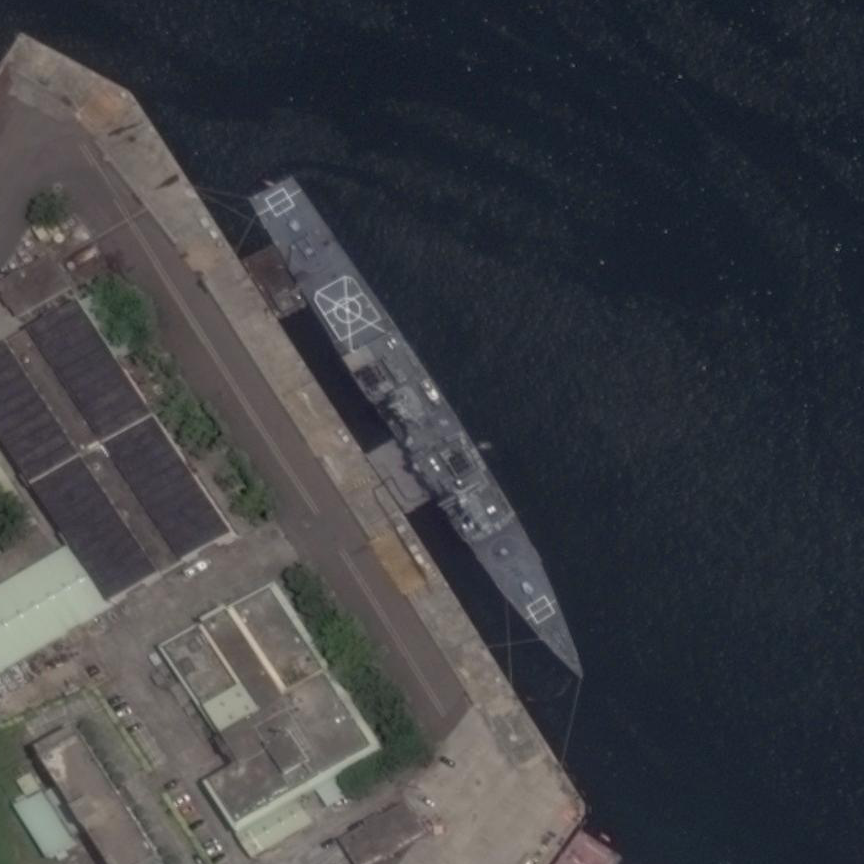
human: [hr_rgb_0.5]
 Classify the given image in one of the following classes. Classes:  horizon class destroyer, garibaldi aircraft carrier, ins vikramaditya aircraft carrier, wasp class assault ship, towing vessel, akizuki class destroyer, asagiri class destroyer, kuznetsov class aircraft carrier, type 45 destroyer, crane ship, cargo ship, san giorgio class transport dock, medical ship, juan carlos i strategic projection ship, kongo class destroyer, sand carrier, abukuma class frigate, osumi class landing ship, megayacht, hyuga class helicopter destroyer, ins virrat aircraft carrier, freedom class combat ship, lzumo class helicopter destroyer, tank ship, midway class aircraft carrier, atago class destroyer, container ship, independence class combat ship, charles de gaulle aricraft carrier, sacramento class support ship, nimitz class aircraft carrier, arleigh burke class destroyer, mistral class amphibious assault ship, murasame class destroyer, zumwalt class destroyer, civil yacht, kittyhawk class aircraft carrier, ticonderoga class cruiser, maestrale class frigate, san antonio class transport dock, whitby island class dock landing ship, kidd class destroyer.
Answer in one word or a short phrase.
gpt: Ticonderoga class cruiser